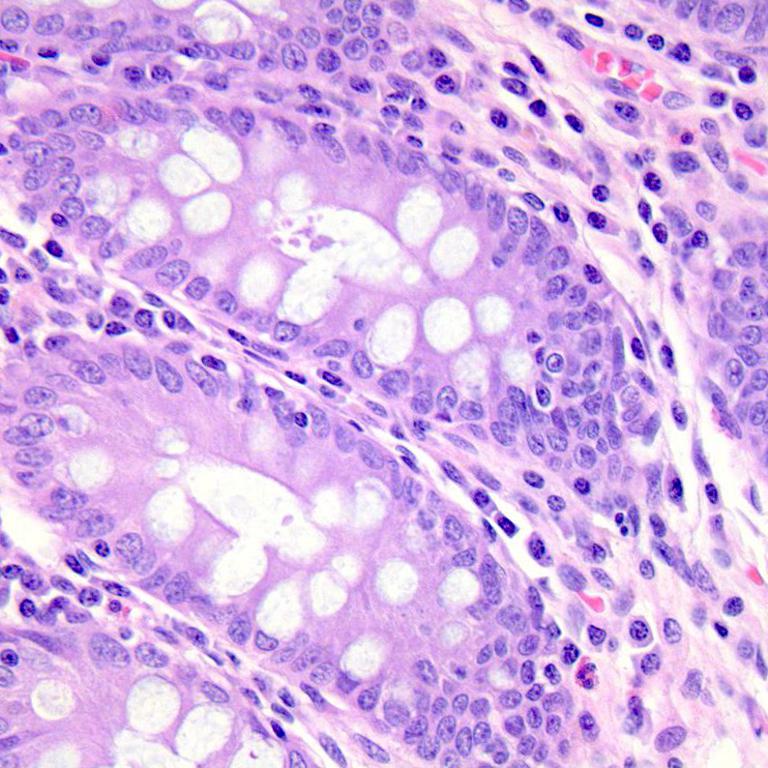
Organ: colon
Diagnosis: benign